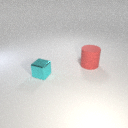
large red rubber cylinder behind small cyan metal cube